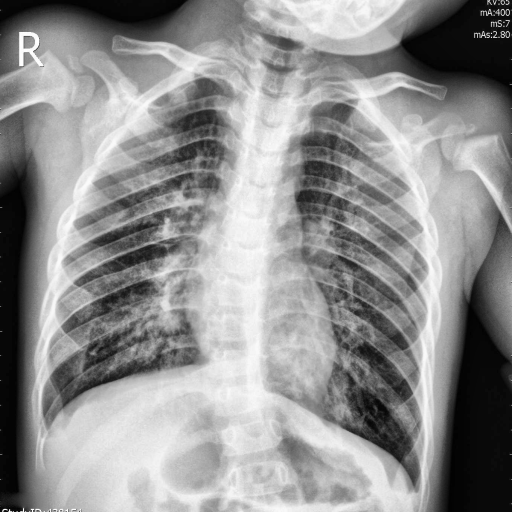
Finding: PNEUMONIA